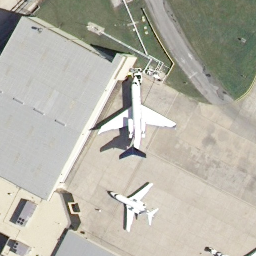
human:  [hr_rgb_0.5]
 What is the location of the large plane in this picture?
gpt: center